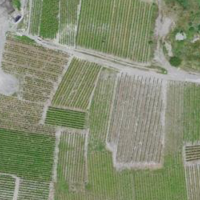
EUNIS habitat code: 40
Species observed at this site:
Delphinium consolida
Chloris chloris
Lanius collurio
Phoenicurus ochruros
Chamaenerion dodonaei
Ptyonoprogne rupestris
Carduelis carduelis
Passer montanus